Question: I am loading a xib:
'''
EventFormView *formView = [[[NSBundle mainBundle] loadNibNamed:@"EventFormView" owner:self options:nil] objectAtIndex:0];
formView.delegate = self;
[formView loadEvent:event];
'''
I have a button in the nib:

in the 'awakeFromNib:' method, I change the button's text:
'''
self.button.titleLabel.text = @"Done";
'''
When I add 'formView' to 'self.view', it displays the "Done" text.
Pressing the button will remove it from 'self.view':
'''
-(void)removeForm {
DLog(@"fired");
[UIView animateWithDuration:.25
animations:^{
self.alpha = 0;
}
completion:^(BOOL finished) {
[self removeFromSuperview];
}];
}
'''
This works but the button reverts back to the original text of "Test" while it fades out. (I have a header UIView that also reverts back to the nib's background color instead of the color I assign in the 'awakeFromNib').
This if the first time I've really worked with nib's, so not sure if I am doing something wrong?
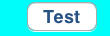
Answer: With UIButton you need to use the setTitle:forState: method, because UIKit may change the label on you depending on the state of the button. Try:
'''
[self.button setTitle:@"Done" forState:UIControlStateNormal];
'''